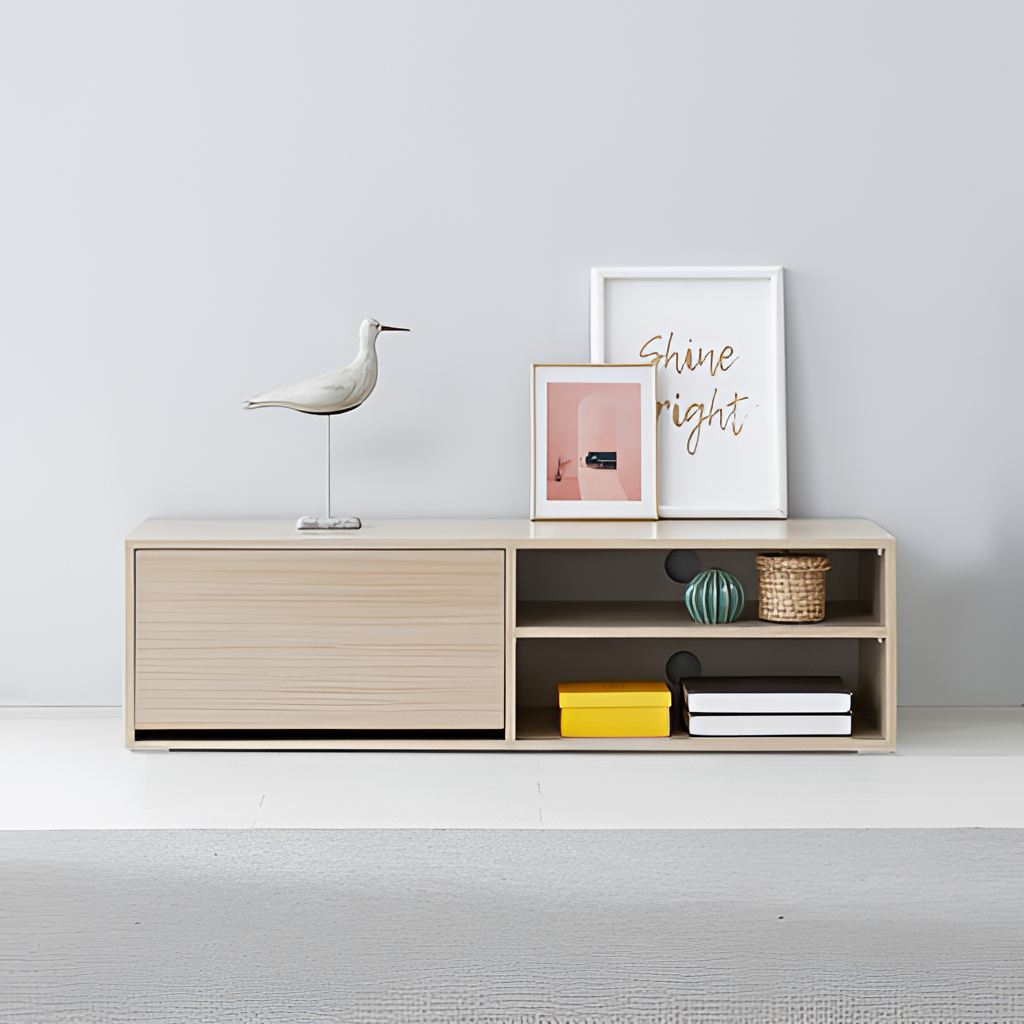
living room, light wood wood TV stand, paint wallpaper, with solid pattern, minimalist, wood flooring, with plank pattern